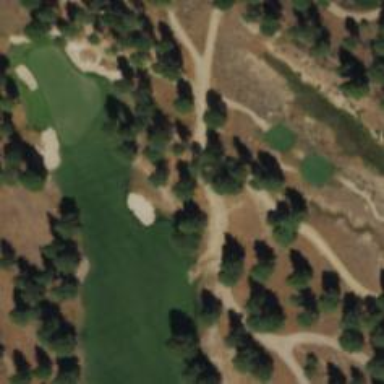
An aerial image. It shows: Pathway for golfing.